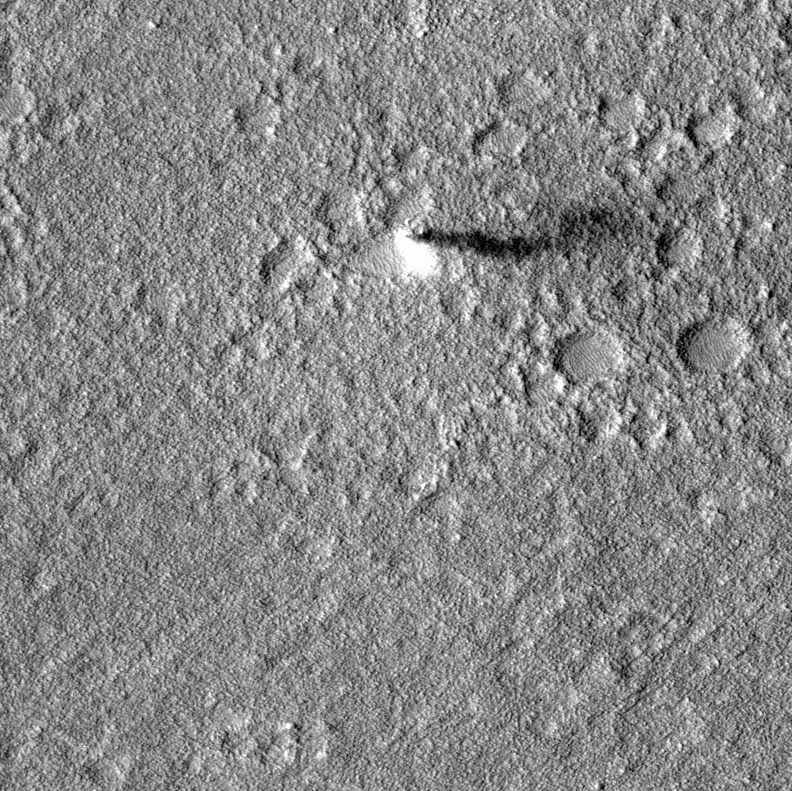
Label: dustdevil